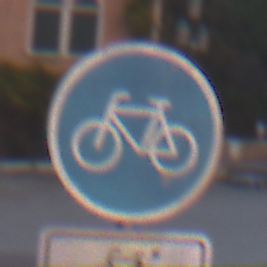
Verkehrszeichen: Radweg
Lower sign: EinspurigeFahrzeugeFrei6
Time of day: SunriseSunset
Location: Outdoor (Urban)
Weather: Clear
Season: NotSpecified
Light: Natural